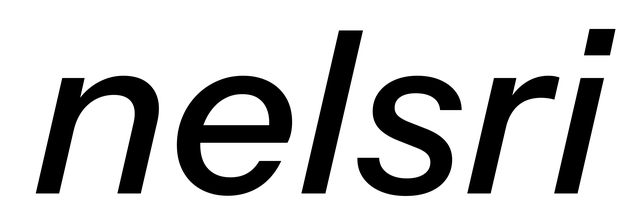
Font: InstrumentSans-Italic_Medium_Italic